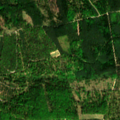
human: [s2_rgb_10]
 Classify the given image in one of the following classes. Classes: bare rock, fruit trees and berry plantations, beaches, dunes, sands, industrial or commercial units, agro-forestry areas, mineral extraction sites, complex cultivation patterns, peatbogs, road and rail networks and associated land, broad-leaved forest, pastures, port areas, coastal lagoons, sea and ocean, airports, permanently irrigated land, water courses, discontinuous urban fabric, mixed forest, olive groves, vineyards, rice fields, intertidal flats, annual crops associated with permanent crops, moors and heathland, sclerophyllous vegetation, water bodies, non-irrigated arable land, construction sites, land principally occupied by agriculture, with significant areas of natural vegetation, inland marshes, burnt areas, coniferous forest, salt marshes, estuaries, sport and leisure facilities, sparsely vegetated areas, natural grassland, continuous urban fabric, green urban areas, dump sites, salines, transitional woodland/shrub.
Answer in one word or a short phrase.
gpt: broad-leaved forest, mixed forest